The image is a continuous-wavelet scalogram (time versus scale) of a rotating-machine vibration signal. Diagnose the rotating machine from this image, choosing from: normal, misalignment, unbalance, looseness.
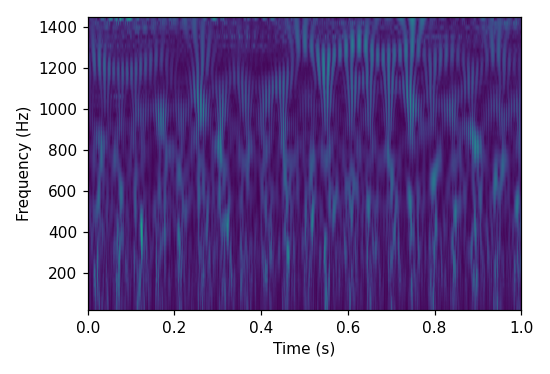
Answer: looseness